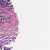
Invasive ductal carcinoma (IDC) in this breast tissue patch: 1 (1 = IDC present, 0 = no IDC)